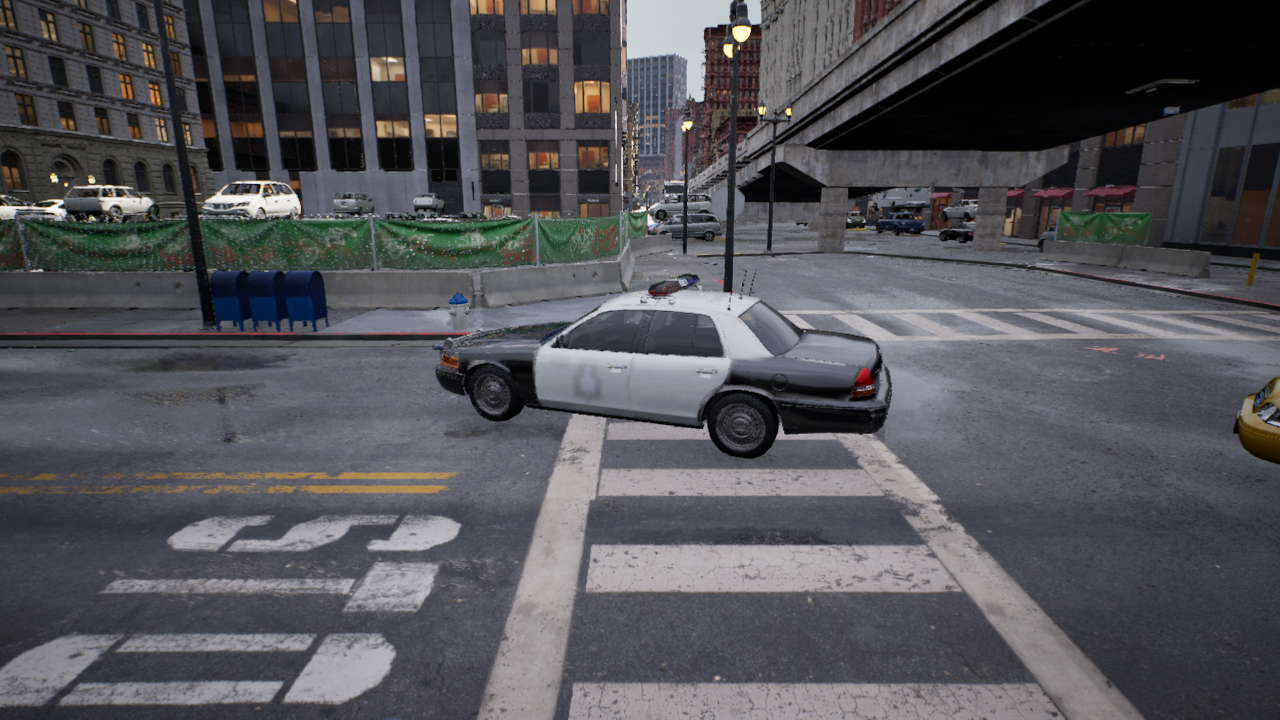
Venue: intersection
Lighting: clear day
Vehicle rig: sedan